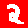
Digit: 2